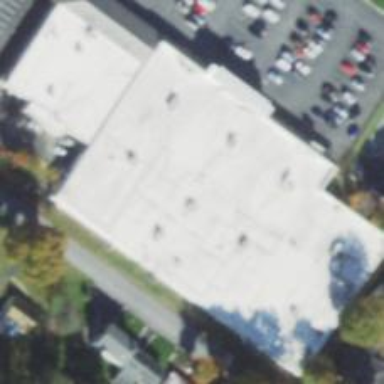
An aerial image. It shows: Retail building.